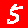
Digit: 5